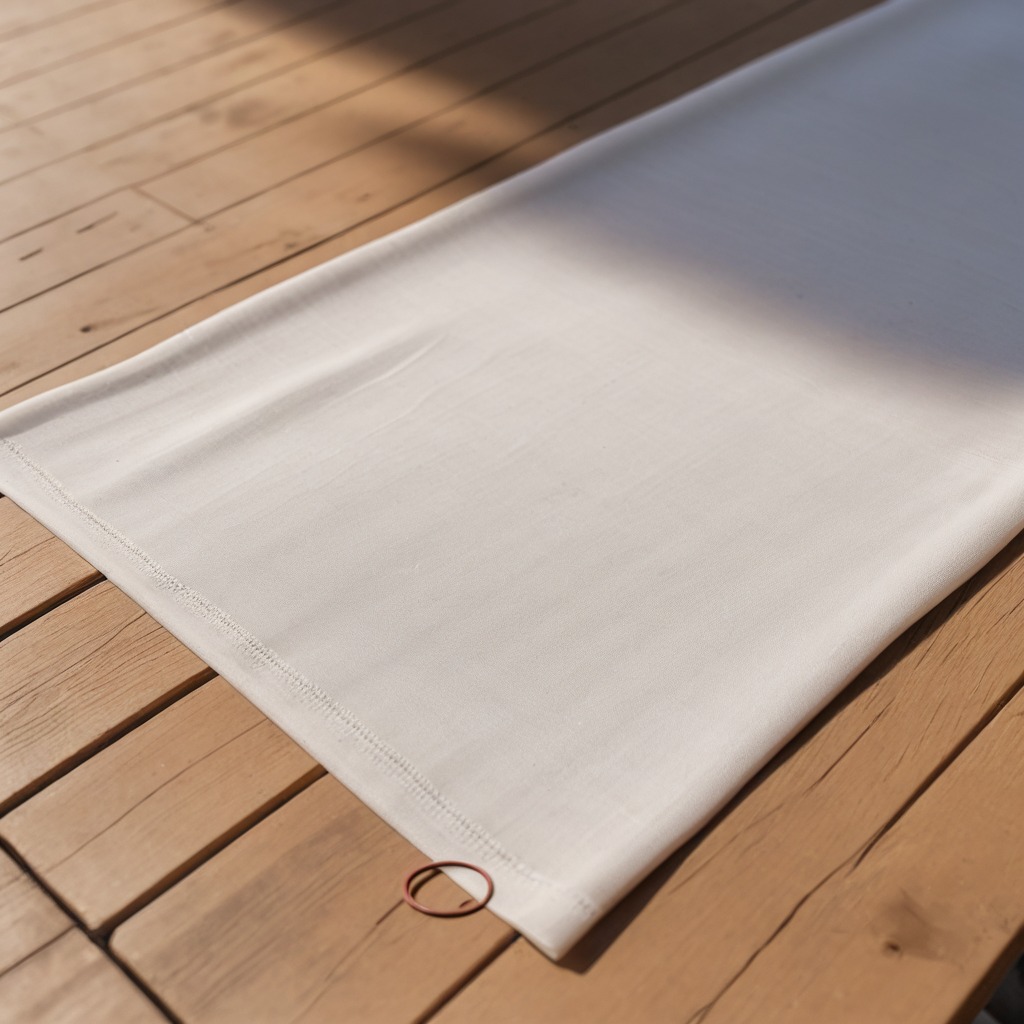
A rubber O-ring lies on a wooden table in an outdoor workshop during daytime bright natural light soft shadows worn but beneath the cloth.